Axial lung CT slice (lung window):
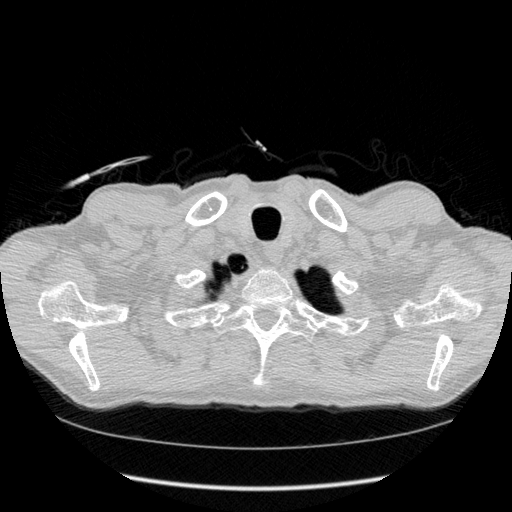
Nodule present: no